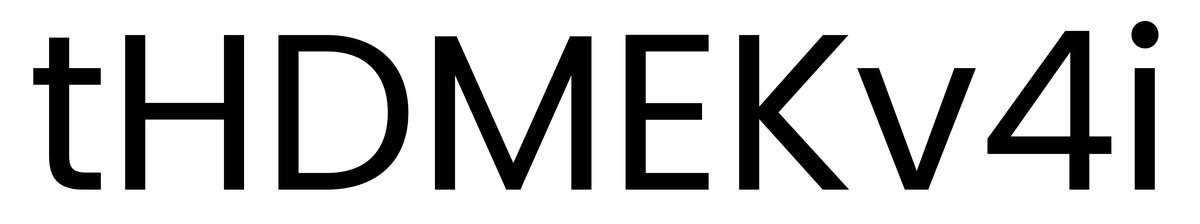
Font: Poppins-Regular